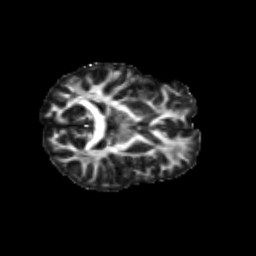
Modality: FA
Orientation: axial
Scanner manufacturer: siemens
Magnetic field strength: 3 T
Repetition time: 9.2 s
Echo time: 0.084 s